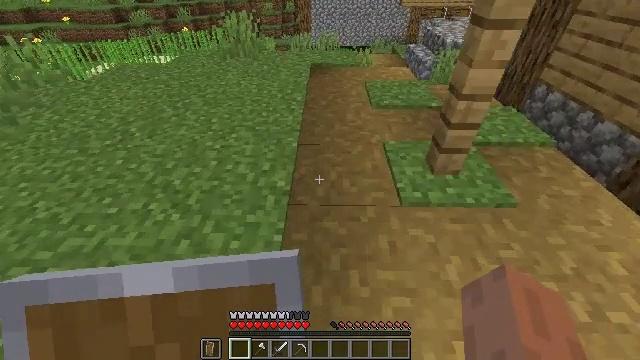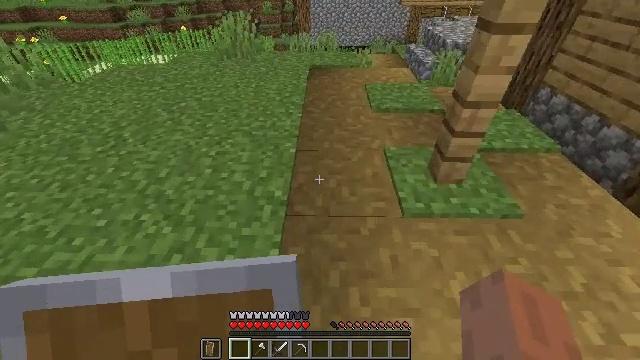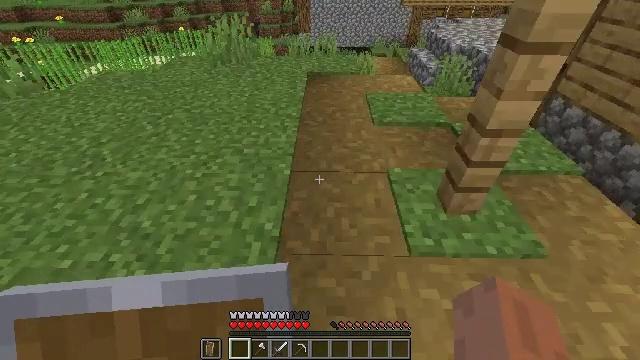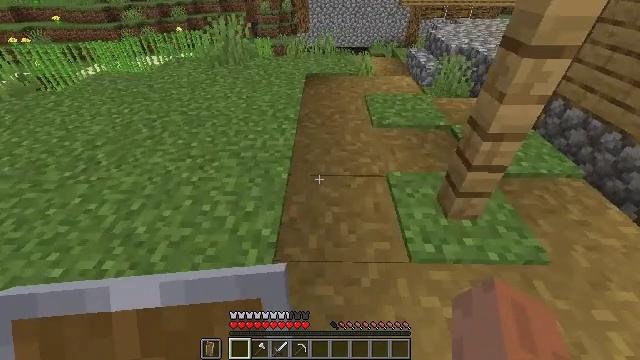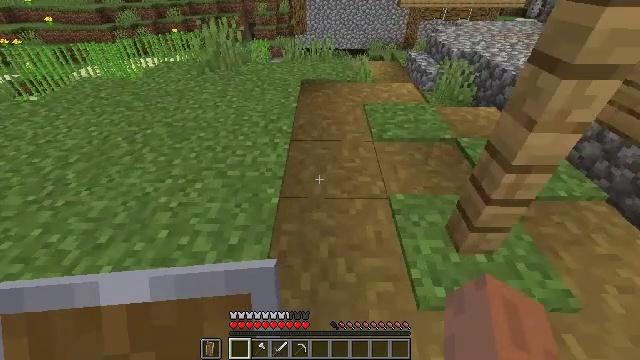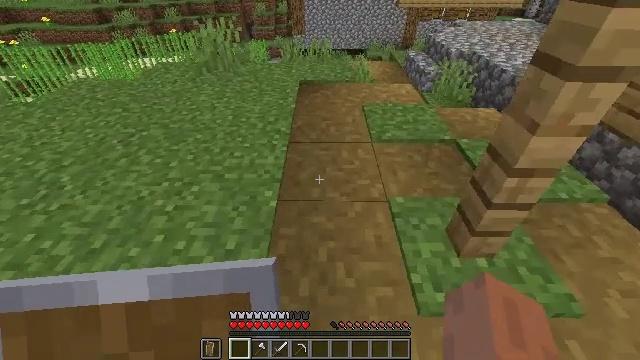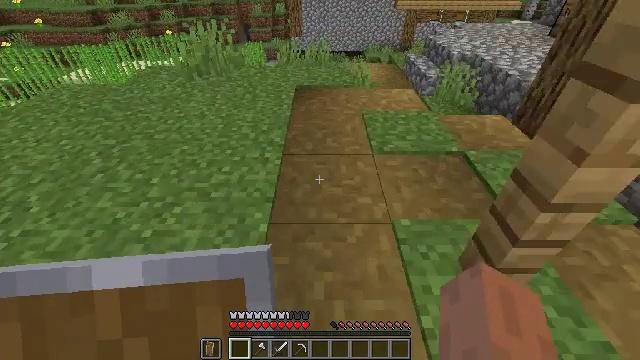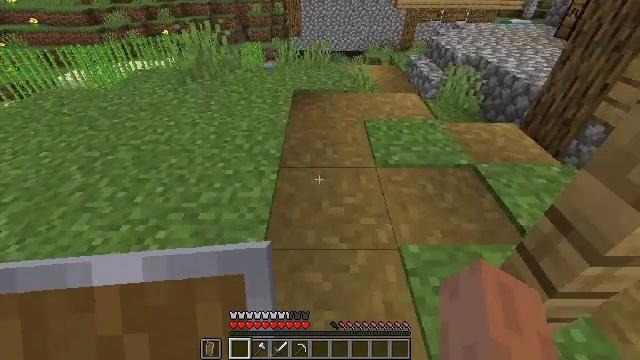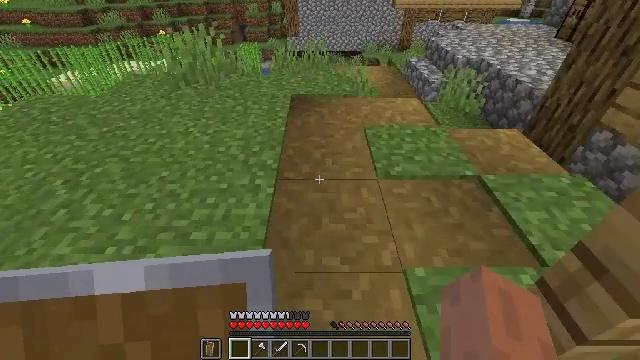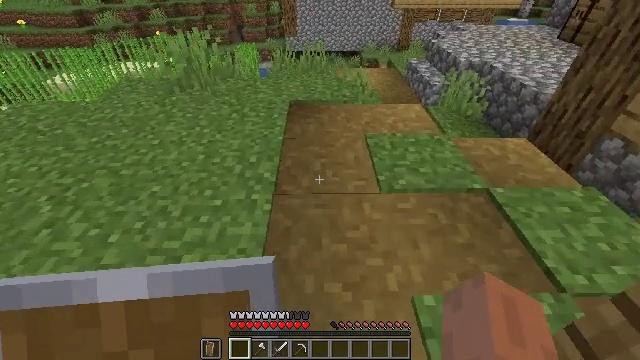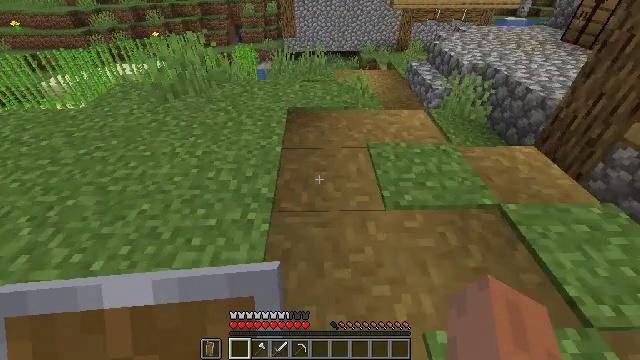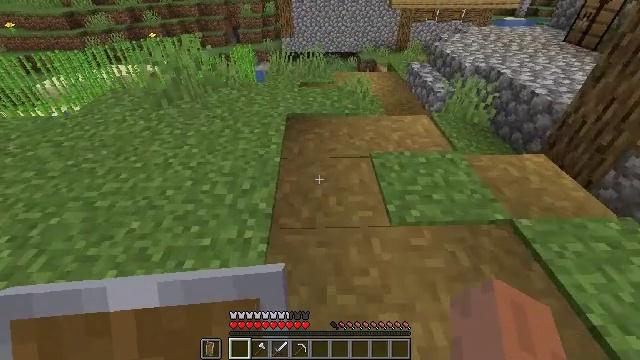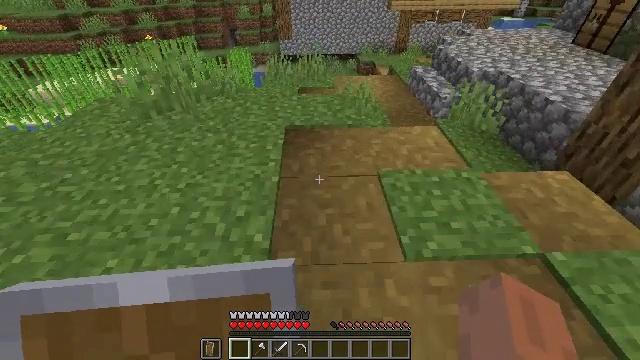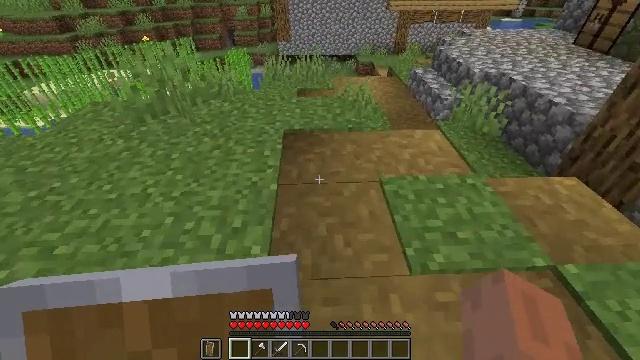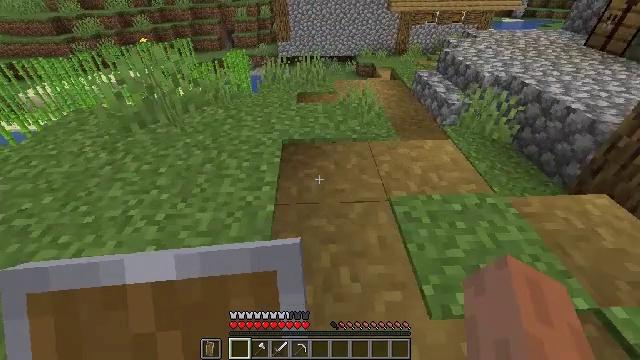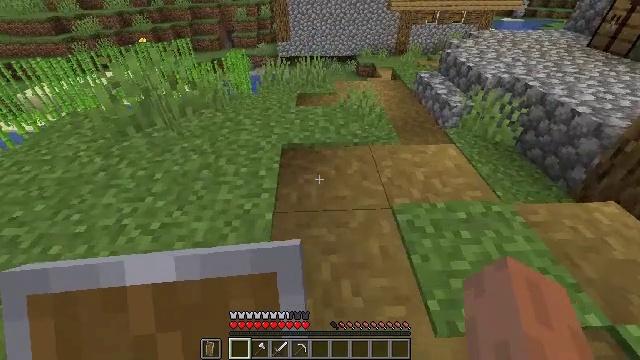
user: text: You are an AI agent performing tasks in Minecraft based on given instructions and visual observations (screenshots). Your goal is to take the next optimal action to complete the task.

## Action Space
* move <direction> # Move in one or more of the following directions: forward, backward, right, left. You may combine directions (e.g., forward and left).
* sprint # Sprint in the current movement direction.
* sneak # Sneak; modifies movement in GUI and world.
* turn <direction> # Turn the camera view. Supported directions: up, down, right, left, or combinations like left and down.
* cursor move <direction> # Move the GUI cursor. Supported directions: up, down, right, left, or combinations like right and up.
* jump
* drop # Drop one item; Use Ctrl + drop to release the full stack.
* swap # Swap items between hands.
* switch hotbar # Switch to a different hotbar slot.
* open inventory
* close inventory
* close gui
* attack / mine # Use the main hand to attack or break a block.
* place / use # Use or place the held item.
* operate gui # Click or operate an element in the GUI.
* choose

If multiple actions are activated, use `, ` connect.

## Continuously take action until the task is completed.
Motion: motion action
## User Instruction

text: craft item air
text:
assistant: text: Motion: move forward
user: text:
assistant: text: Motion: move forward
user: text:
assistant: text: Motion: move forward
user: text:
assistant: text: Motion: move forward
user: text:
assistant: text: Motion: move forward
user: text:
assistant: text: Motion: move forward
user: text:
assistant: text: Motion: move forward
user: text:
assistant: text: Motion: move forward
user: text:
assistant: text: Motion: move forward
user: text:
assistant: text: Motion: move forward
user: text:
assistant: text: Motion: move forward
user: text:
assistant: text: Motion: move forward
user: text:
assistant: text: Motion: move forward
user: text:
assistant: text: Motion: move forward
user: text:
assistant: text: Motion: move forward
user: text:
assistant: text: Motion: move forward
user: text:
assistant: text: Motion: move forward
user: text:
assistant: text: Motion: move forward
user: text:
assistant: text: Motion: move forward
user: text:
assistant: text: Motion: move forward
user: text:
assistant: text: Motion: move forward
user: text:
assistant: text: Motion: move forward
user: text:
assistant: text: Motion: move forward
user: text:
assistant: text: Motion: move forward
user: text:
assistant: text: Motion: move forward
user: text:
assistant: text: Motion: move forward
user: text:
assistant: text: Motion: move forward
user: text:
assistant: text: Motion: move forward
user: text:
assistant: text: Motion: move forward
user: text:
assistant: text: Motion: move forward